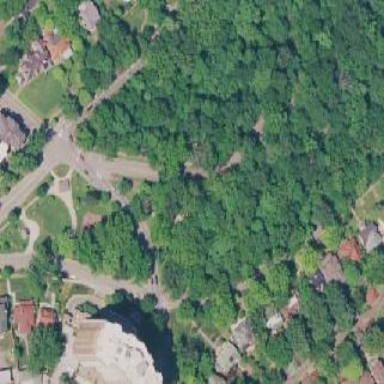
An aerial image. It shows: Lovely park for leisure and relaxation.